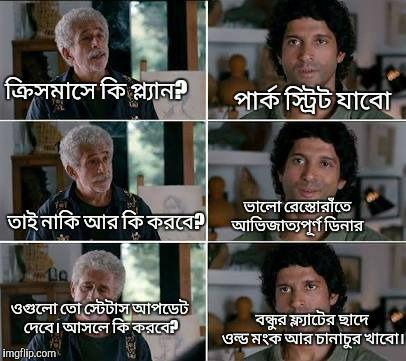
Text: ক্রিসমাসের কি পরিকল্পনা? পার্ক স্ট্রিটে যাবো। তাই নাকি আর কি করবে? ভালো রেস্টুরেন্টে অভিযাত্যপূর্ণ ডিনার। ওগুলো তো স্ট্যাটাস আপডেট দেবে। আসলে কি করবে? বন্ধুর ফ্ল্যাটের ছাদে ওল্ড মঙ্ক এবং চানাচুর খাবো।
Label: Non Hate